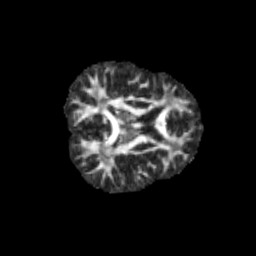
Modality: FA
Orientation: axial
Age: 10
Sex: female
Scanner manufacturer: siemens
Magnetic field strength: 3 T
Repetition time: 3.8 s
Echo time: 0.07 s